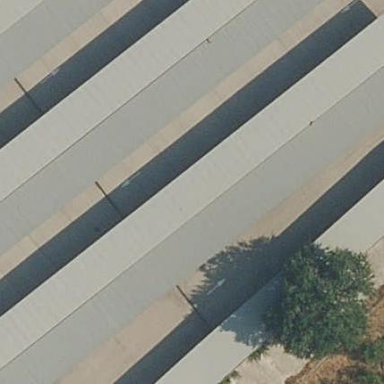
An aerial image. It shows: Carport building.